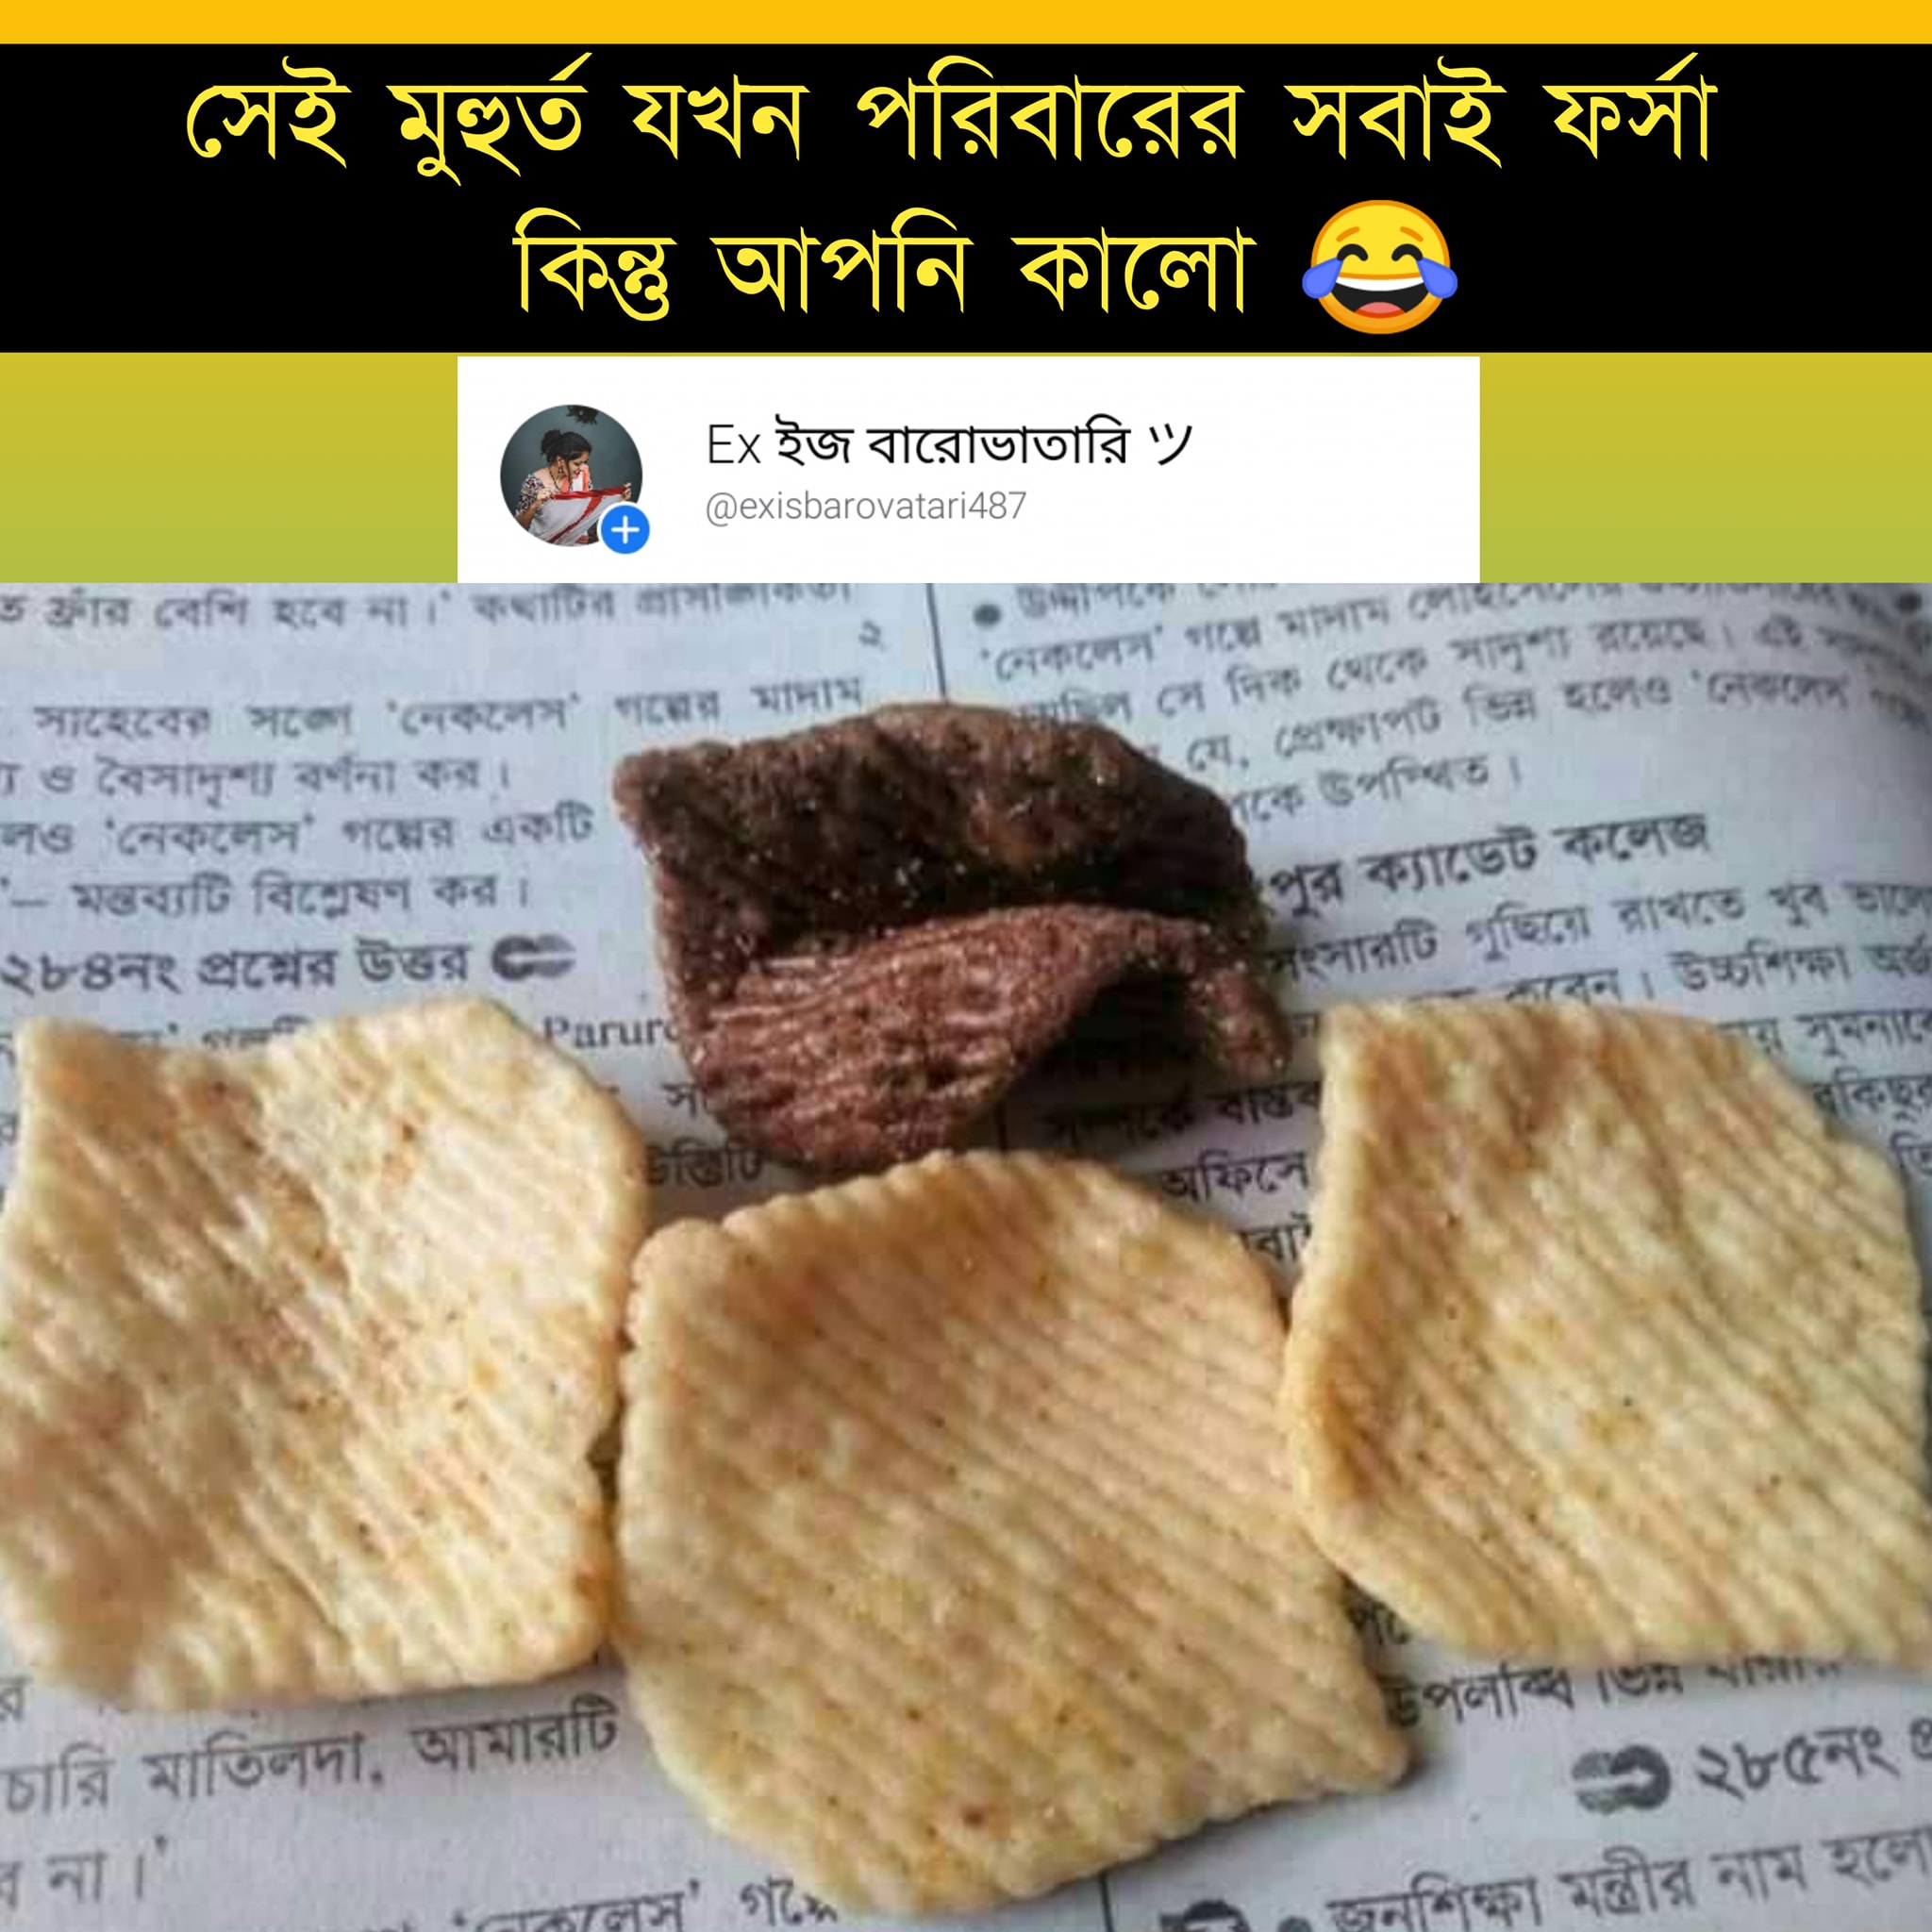
Caption: সেই মুহুর্ত যখন পরিবারের সবাই ফর্সা কিন্তু আপনি কালো 😂
Label: hate